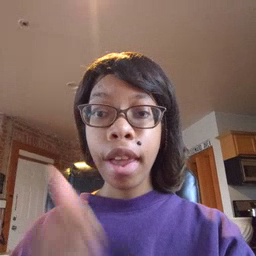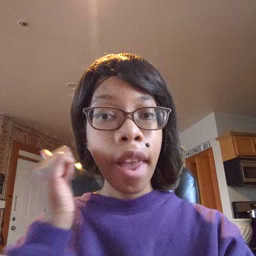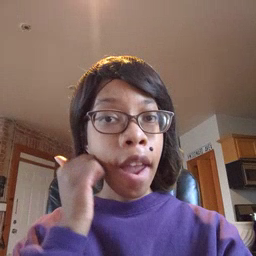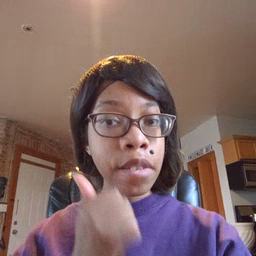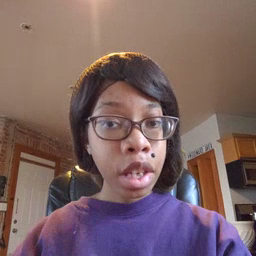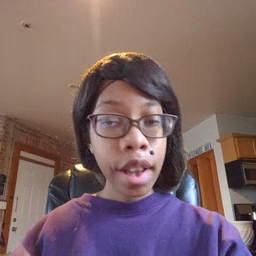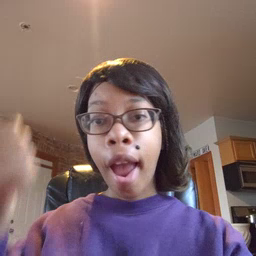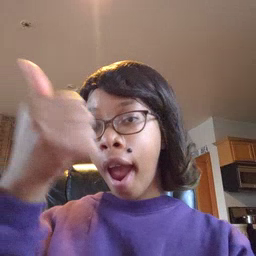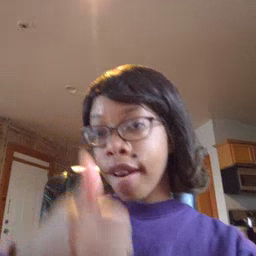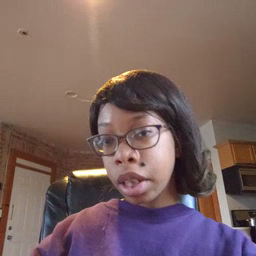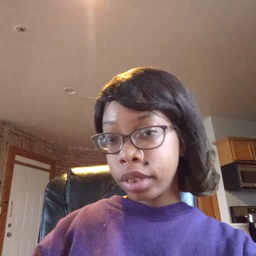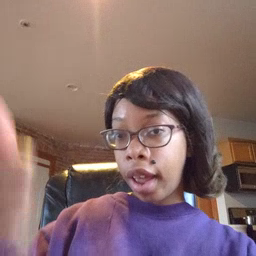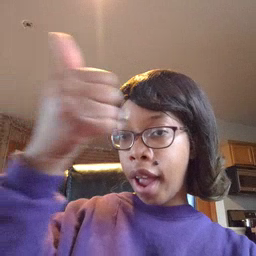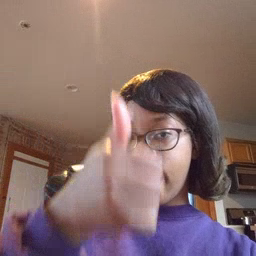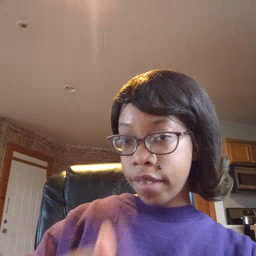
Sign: every